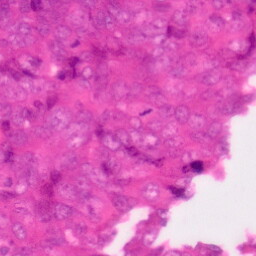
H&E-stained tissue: Colon